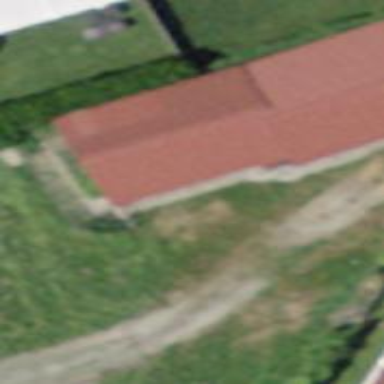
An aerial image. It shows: Garage.